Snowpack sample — Snodgrass Mountain, Crested Butte, Colorado (2/4/25, 12:06 PM MST)
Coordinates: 38.923, -106.968
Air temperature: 35 °F
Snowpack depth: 80 cm
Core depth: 80 cm
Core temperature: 32 °F
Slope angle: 14°, slope face: 78°
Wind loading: low
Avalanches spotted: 0
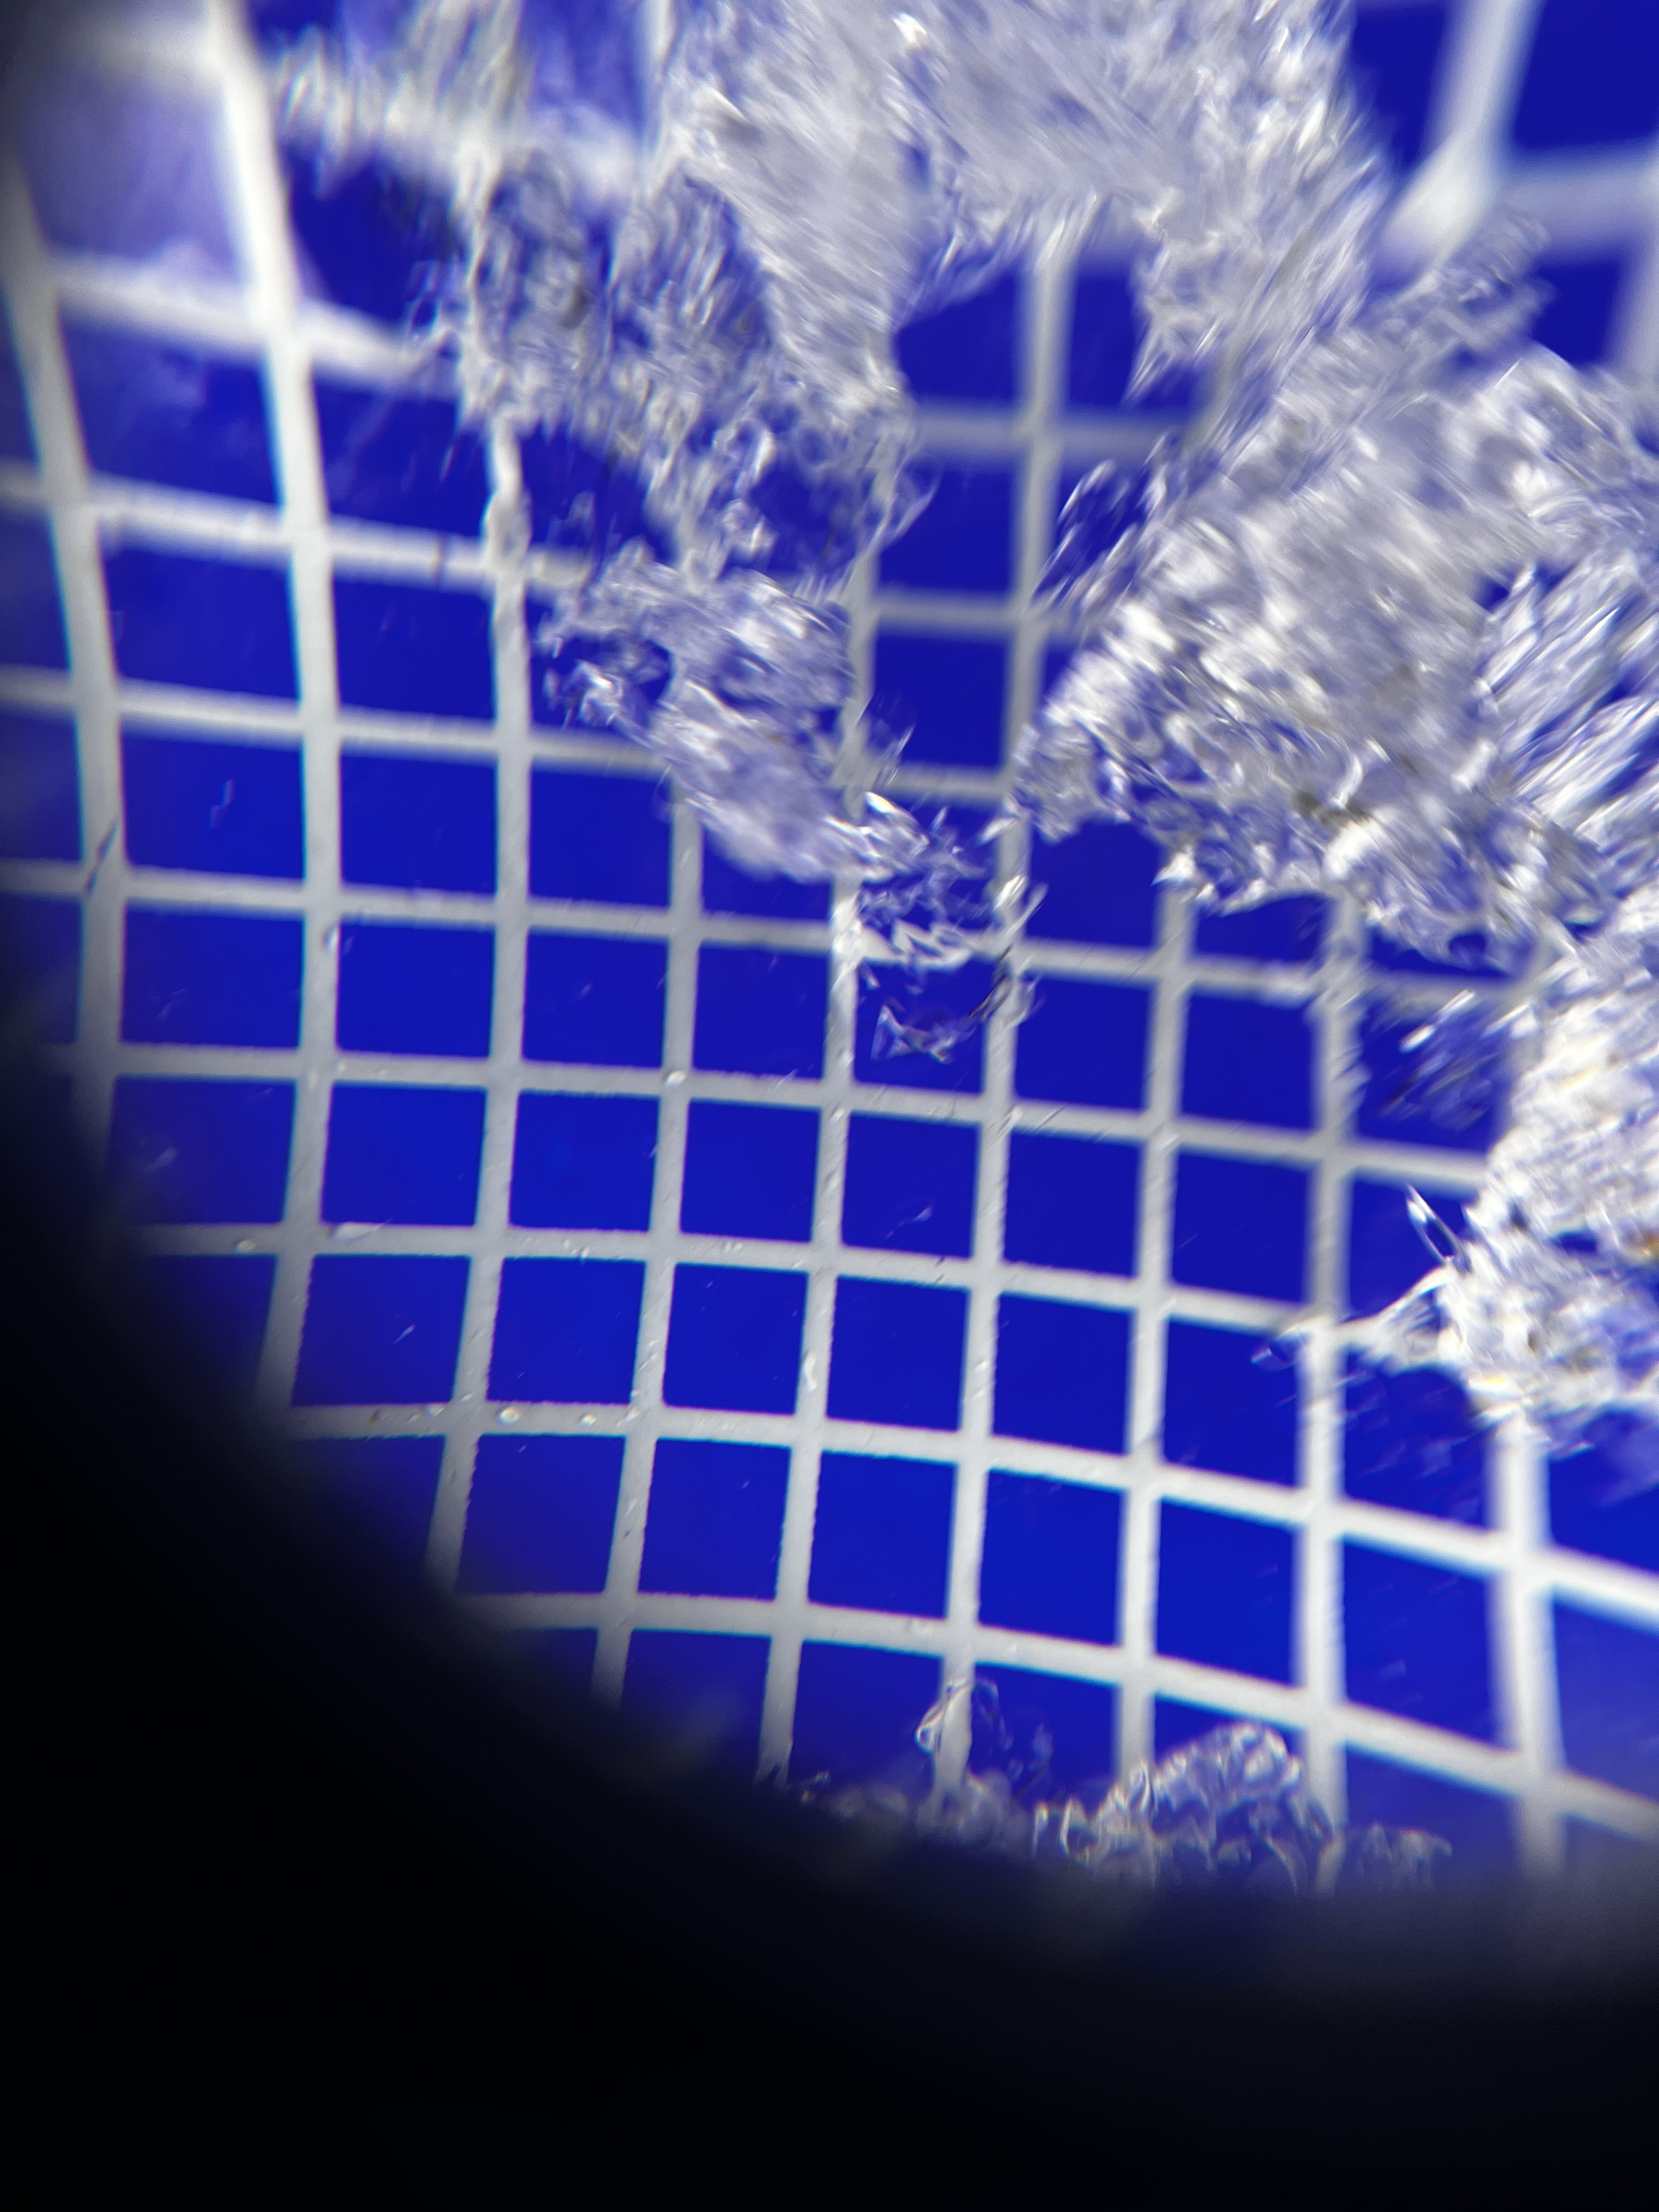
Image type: magnified_profile
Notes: No avalanches nearby, unusually warm weather for the last month reported by residents, Collected 25 yards from treeline